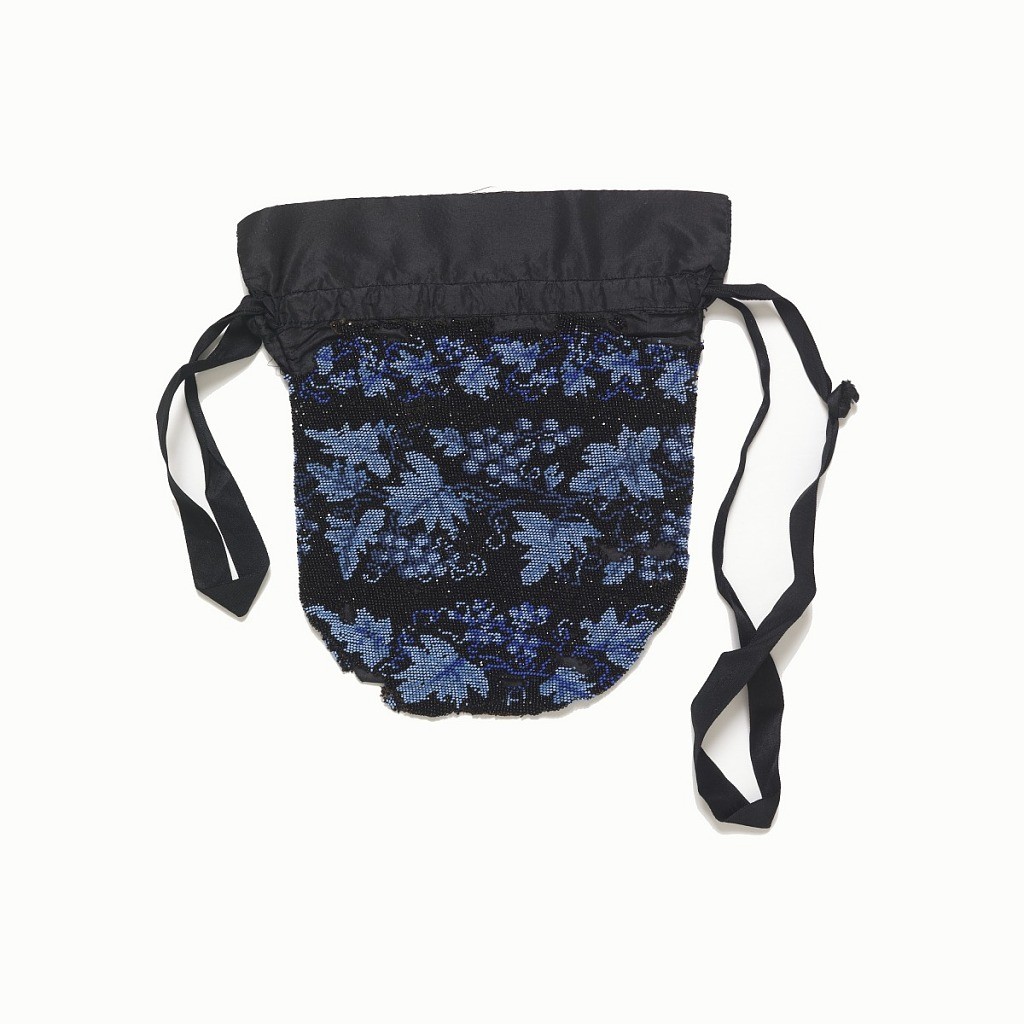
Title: Bag
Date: mid-19th century
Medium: glass beads, silk Technique: beaded knitting
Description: Knitted bag with colored glass beads in a design of bands of ivy, in blues on a black ground; black silk lining and ribbons.